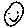
Label: smiley face